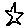
Label: star